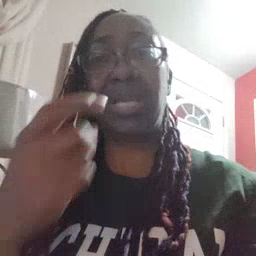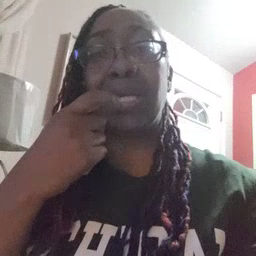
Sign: glasswindow